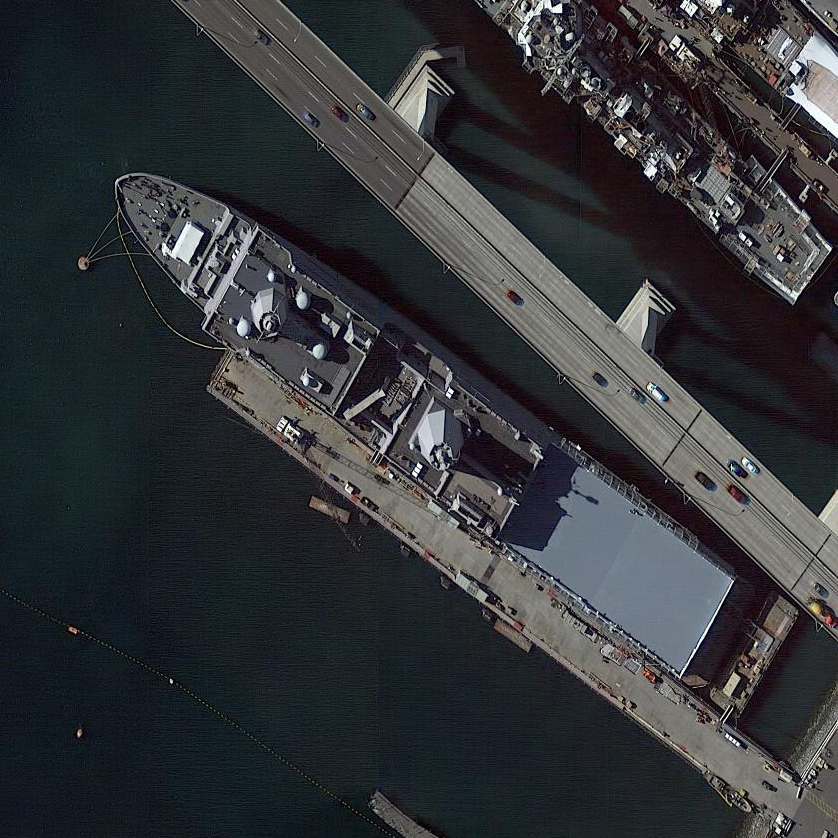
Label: combat